Question: Count the number of objects in the diagram.
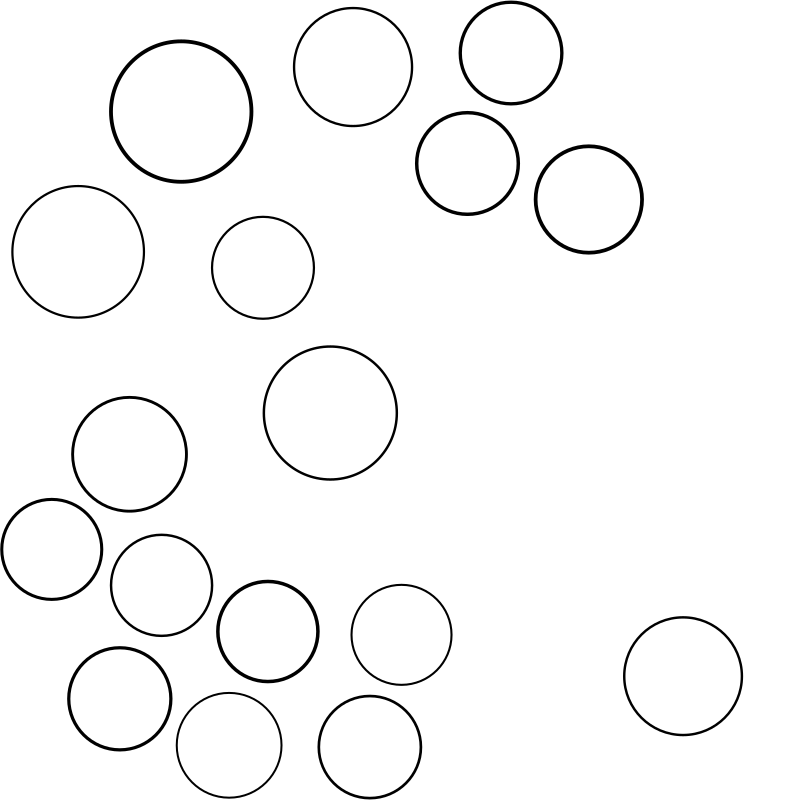
Answer: 17